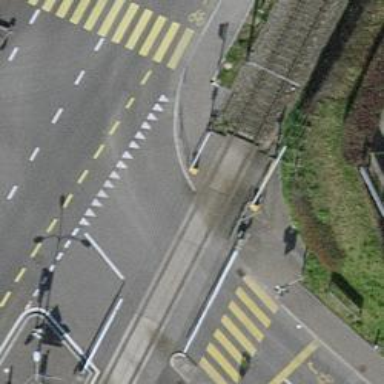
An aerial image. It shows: Railway crossing with full barriers and lights.